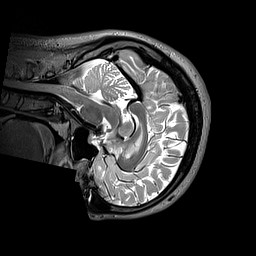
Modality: T2w
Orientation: sagittal
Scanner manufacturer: siemens
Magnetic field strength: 3 T
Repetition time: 3.2 s
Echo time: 0.406 s